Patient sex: M
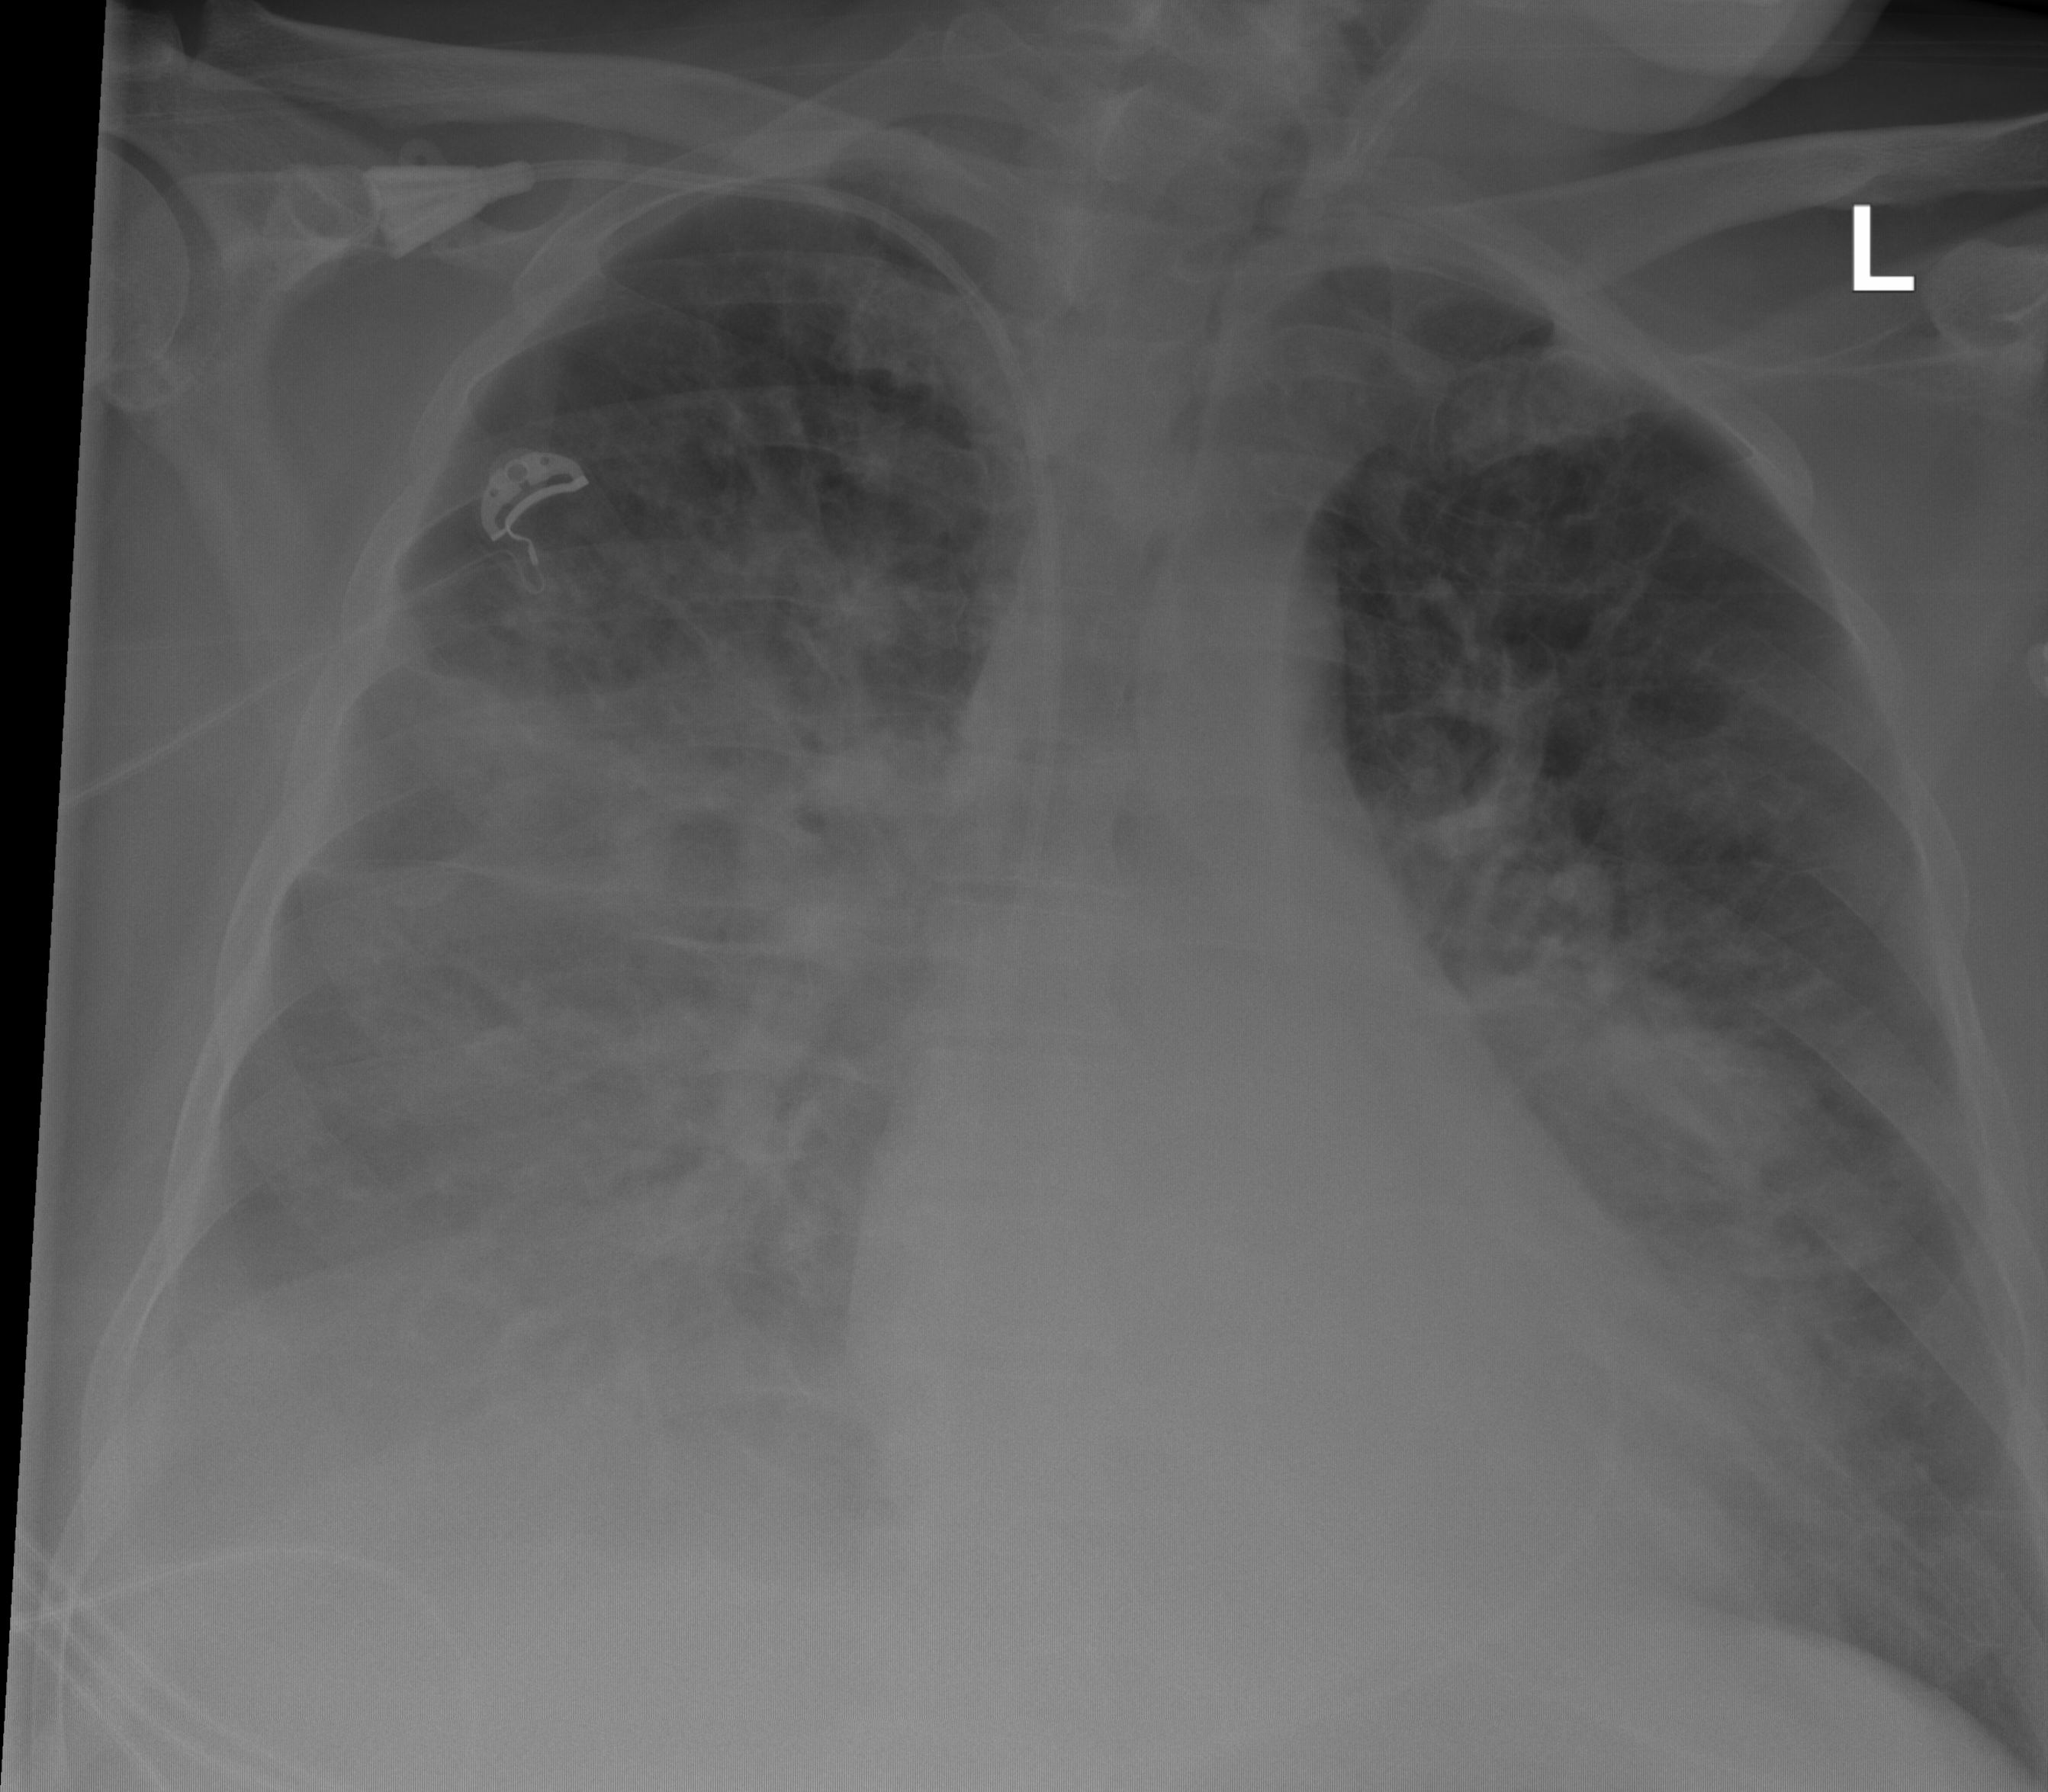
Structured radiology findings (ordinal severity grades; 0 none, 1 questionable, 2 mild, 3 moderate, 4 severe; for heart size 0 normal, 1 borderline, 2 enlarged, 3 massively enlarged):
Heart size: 2
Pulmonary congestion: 2
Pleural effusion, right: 3
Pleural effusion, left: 3
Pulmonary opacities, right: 3
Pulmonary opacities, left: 3
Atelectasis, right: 3
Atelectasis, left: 3